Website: crate-barrel
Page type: billing-address
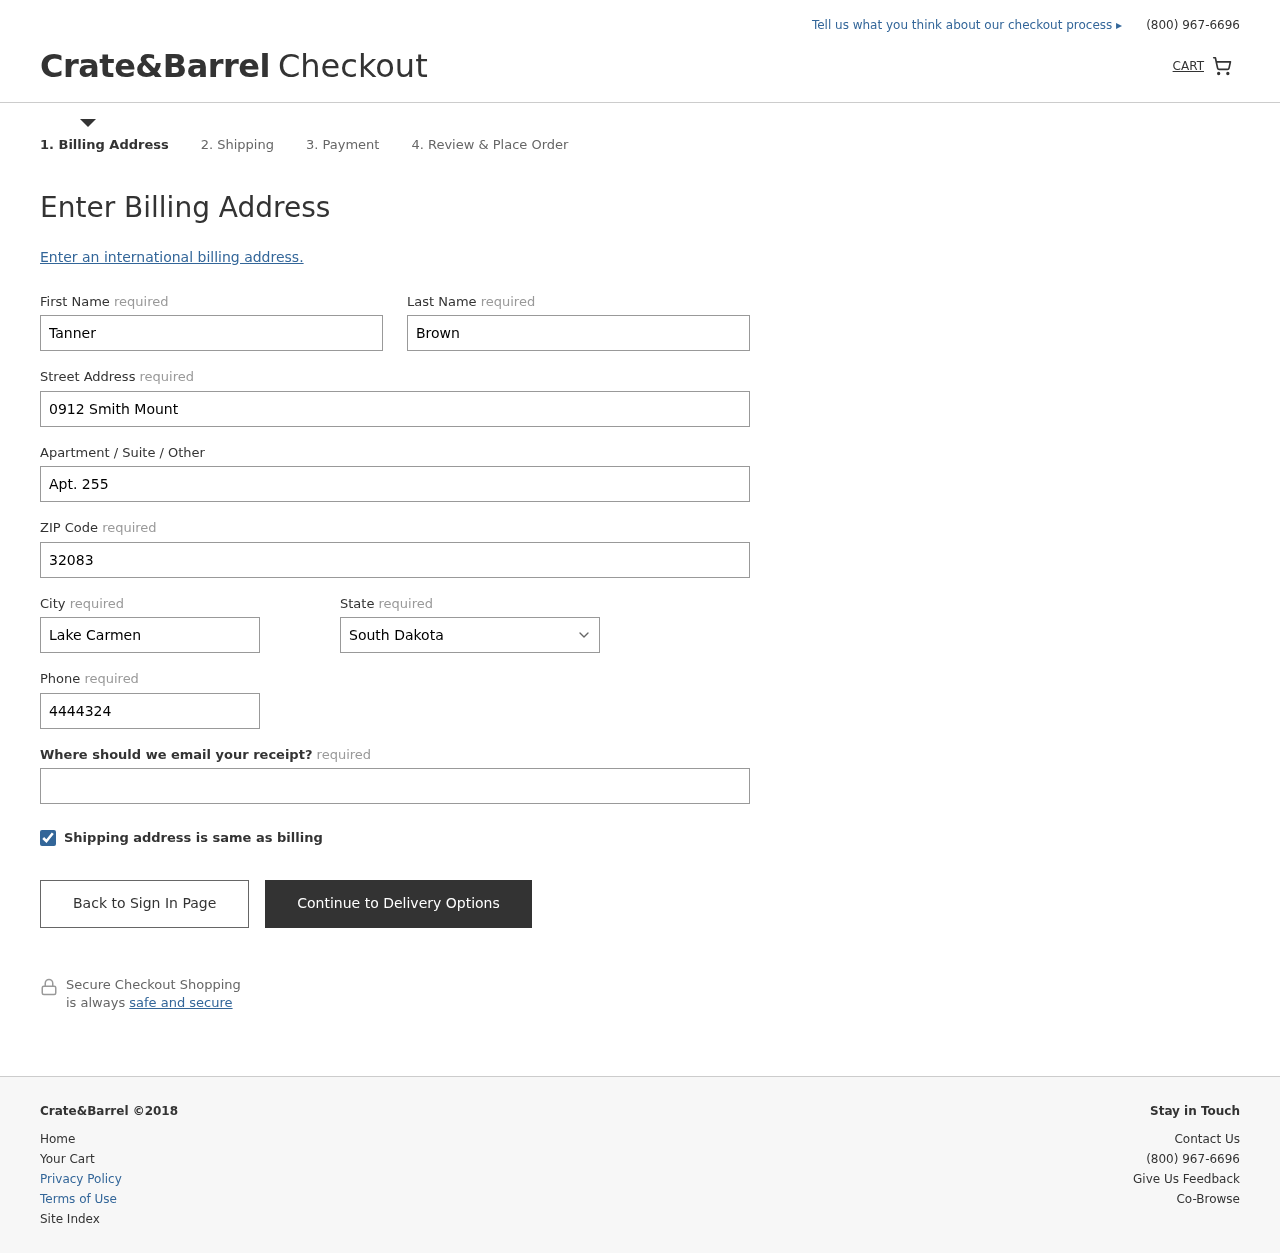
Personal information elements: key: PII_STATE
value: South Dakota
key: PII_FIRSTNAME
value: Tanner
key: PII_LASTNAME
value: Brown
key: PII_STREET
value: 0912 Smith Mount
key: PII_STREET2
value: Apt. 255
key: PII_POSTCODE
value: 32083
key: PII_CITY
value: Lake Carmen
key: PII_PHONE
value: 4444324076
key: PII_EMAIL
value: tbrown@gmail.com